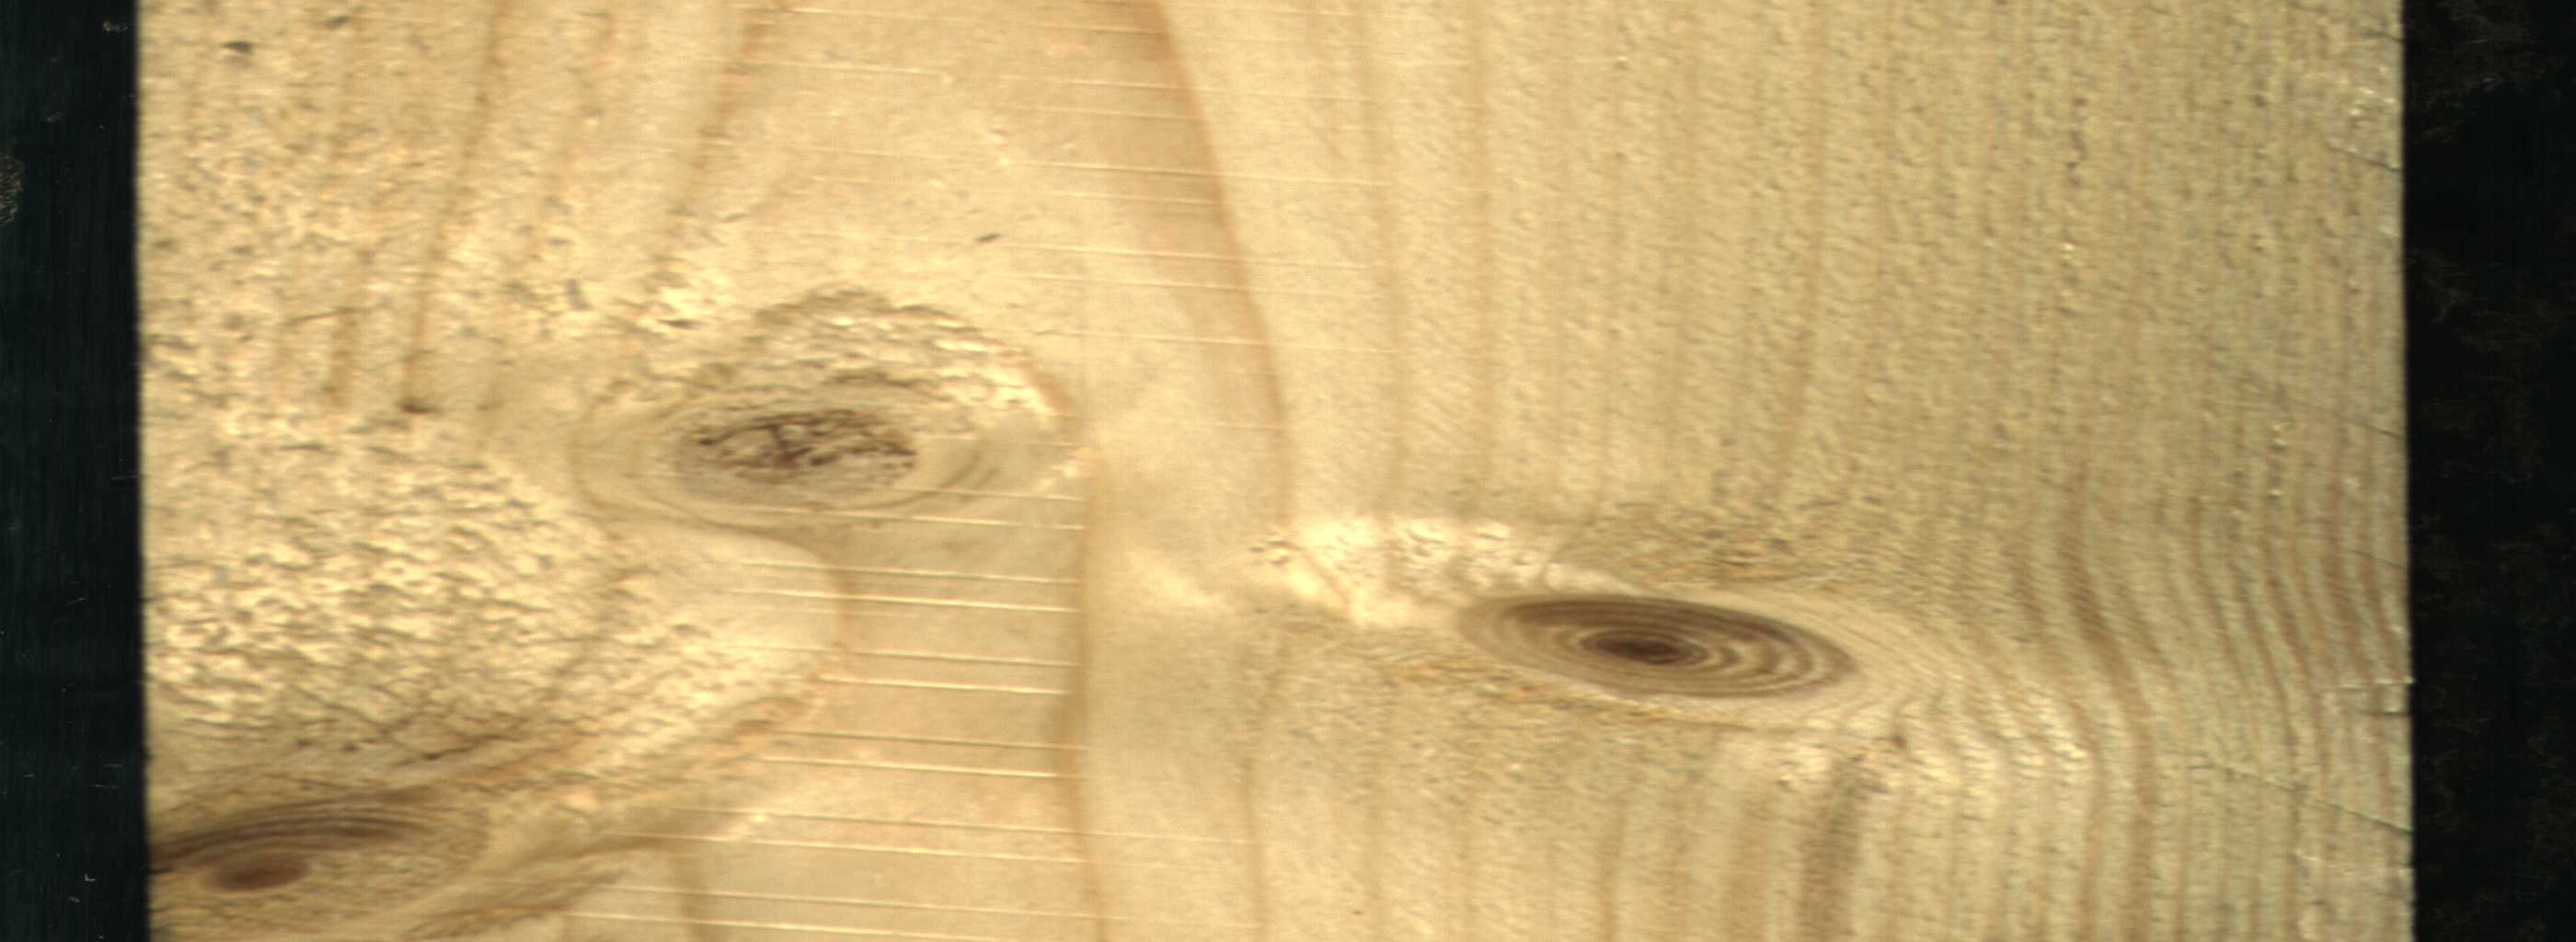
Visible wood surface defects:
Live_Knot
Live_Knot
Live_Knot